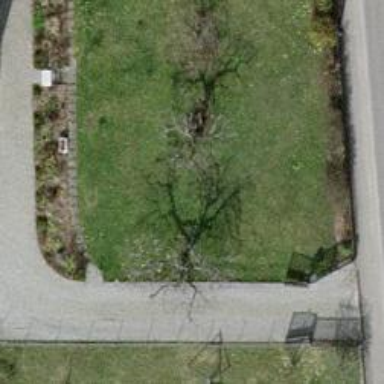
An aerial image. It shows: Evergreen needle-leaved tree.